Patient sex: M
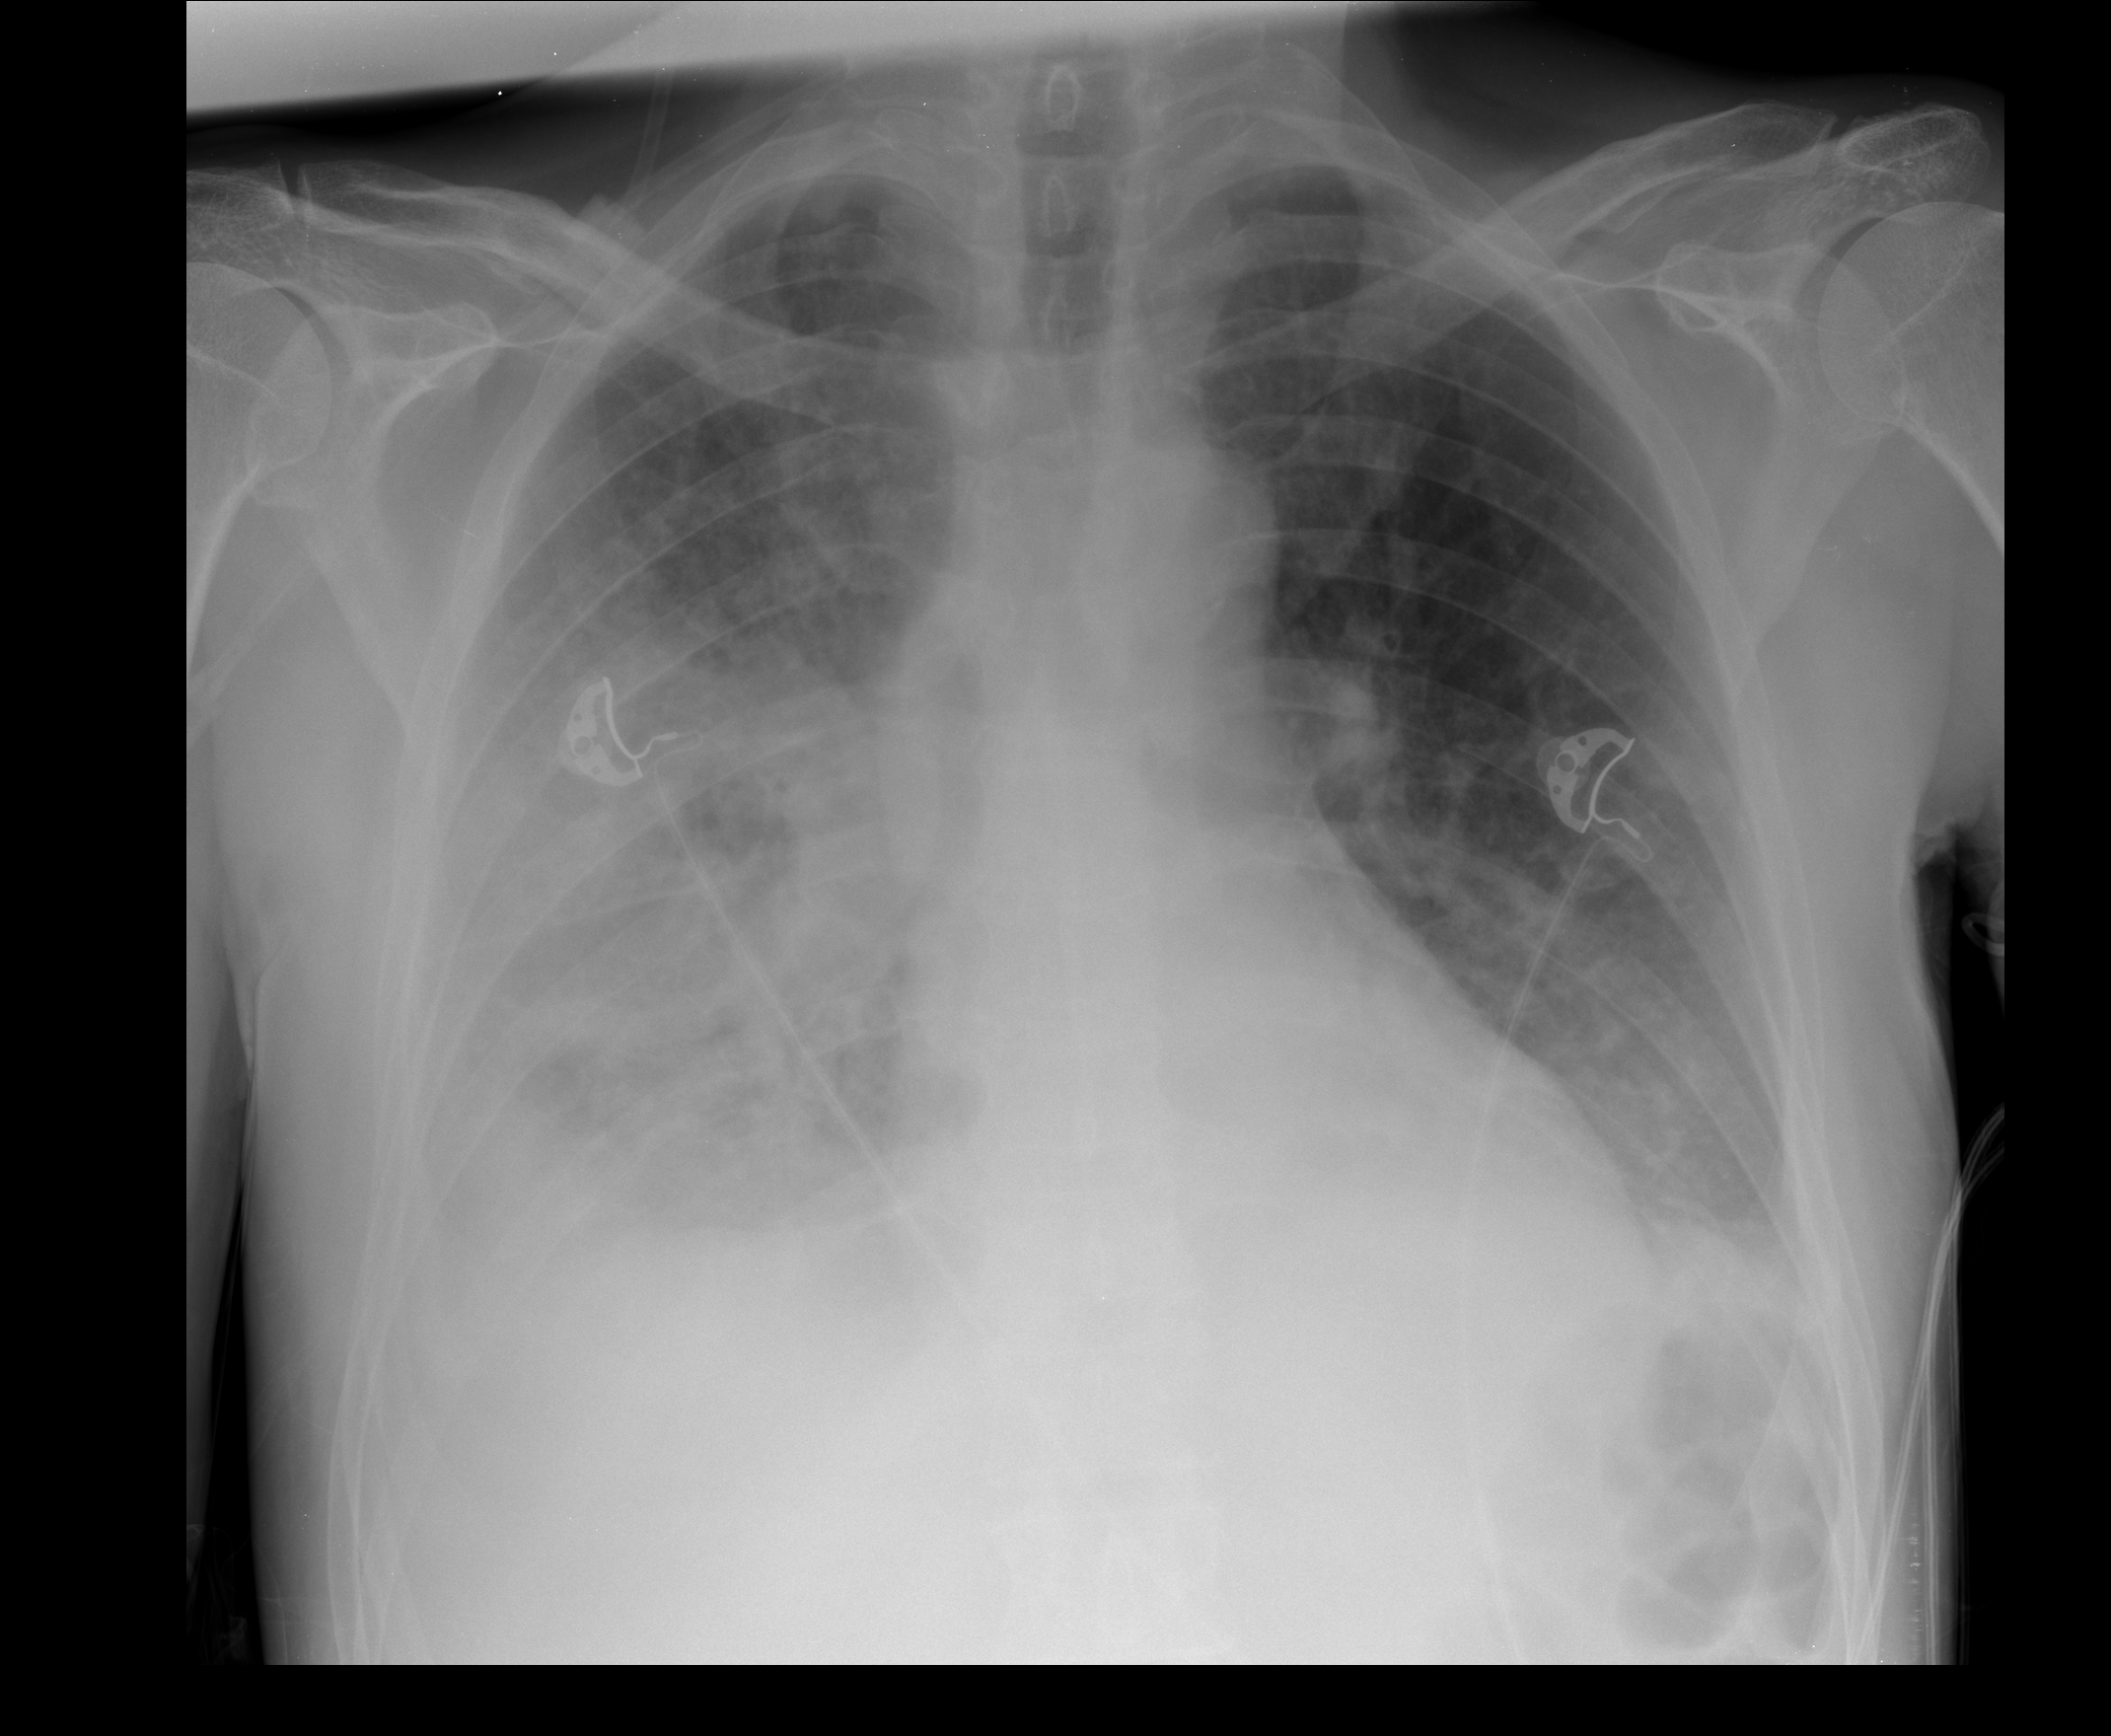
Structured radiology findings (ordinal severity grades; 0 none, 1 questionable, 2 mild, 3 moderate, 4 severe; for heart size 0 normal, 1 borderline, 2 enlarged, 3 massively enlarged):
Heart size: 0
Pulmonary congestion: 2
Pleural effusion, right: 3
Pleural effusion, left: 2
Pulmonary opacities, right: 3
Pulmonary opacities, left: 0
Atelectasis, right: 3
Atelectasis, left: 2